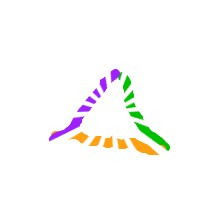
Shape: triangle